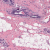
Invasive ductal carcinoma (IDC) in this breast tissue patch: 0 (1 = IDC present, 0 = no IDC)